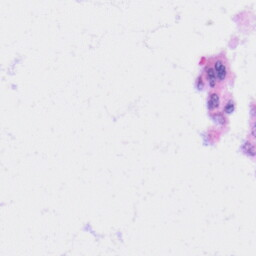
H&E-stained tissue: Liver